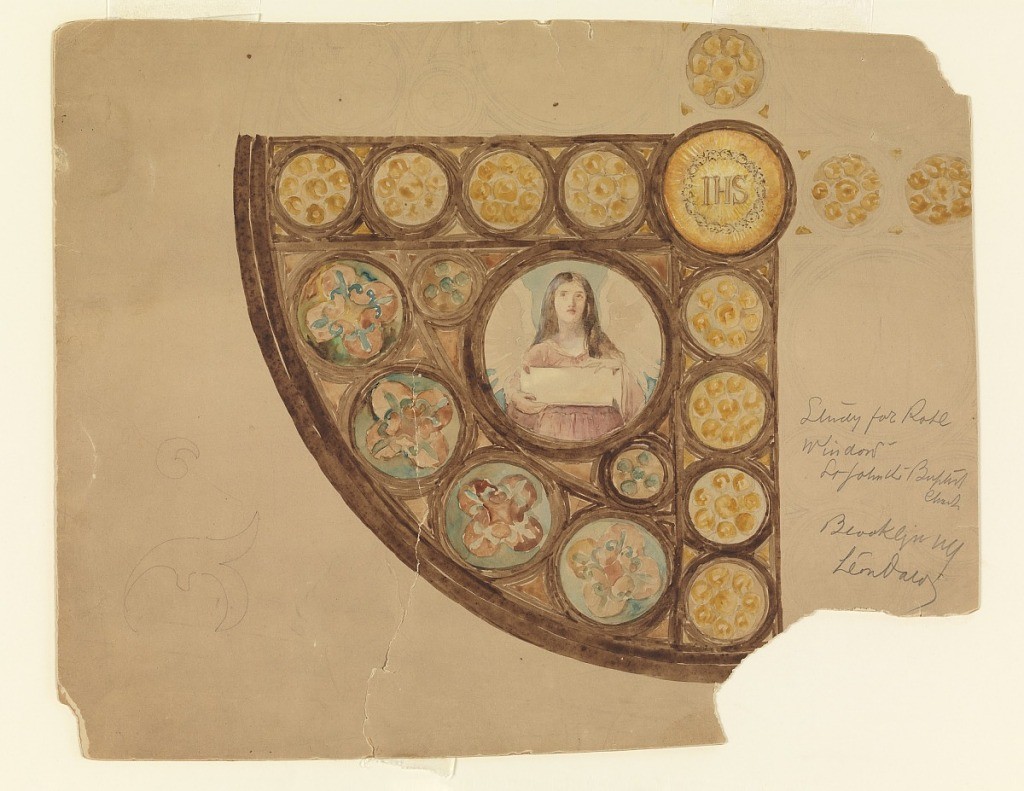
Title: Design for Rose Window, St. John the Baptist, Brooklyn, NY
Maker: Leon Dabo, American, 1868–1960
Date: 1905
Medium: Brush and watercolor, graphite on beige paperboard
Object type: Drawing
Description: Design shows quarter-circle with half-length figure in roundel in center holding tablet. Border roundels of quatrefoil design and circles. On axis of circle, IHS within sunburst.